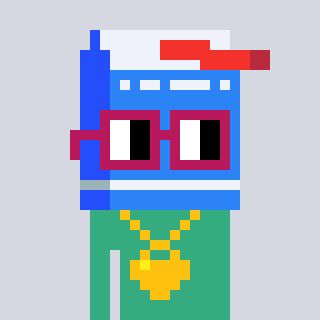
a pixel art character with square dark red glasses, a milk-shaped head and a teal-colored body on a cool background